Question: I have imported in MySQL Workbench some tables as .csv files which were exported from Microsoft Access, and then i have set some relations. When I try to Synchronize Model I get this strange error:
Error 1826: Duplicate foreign key constraint name 'idMarca'.
I say strange because I don't have any kind of explanation to this, as there isn't any duplicated foreign key name in the diagram (actually idMarca in "Productos" is not duplicated because in table "Ingresos" its name starts with capital letter).

Thanks in advance if someone could help me.
I tried searching for the duplicate foreign key, but haven't found it.
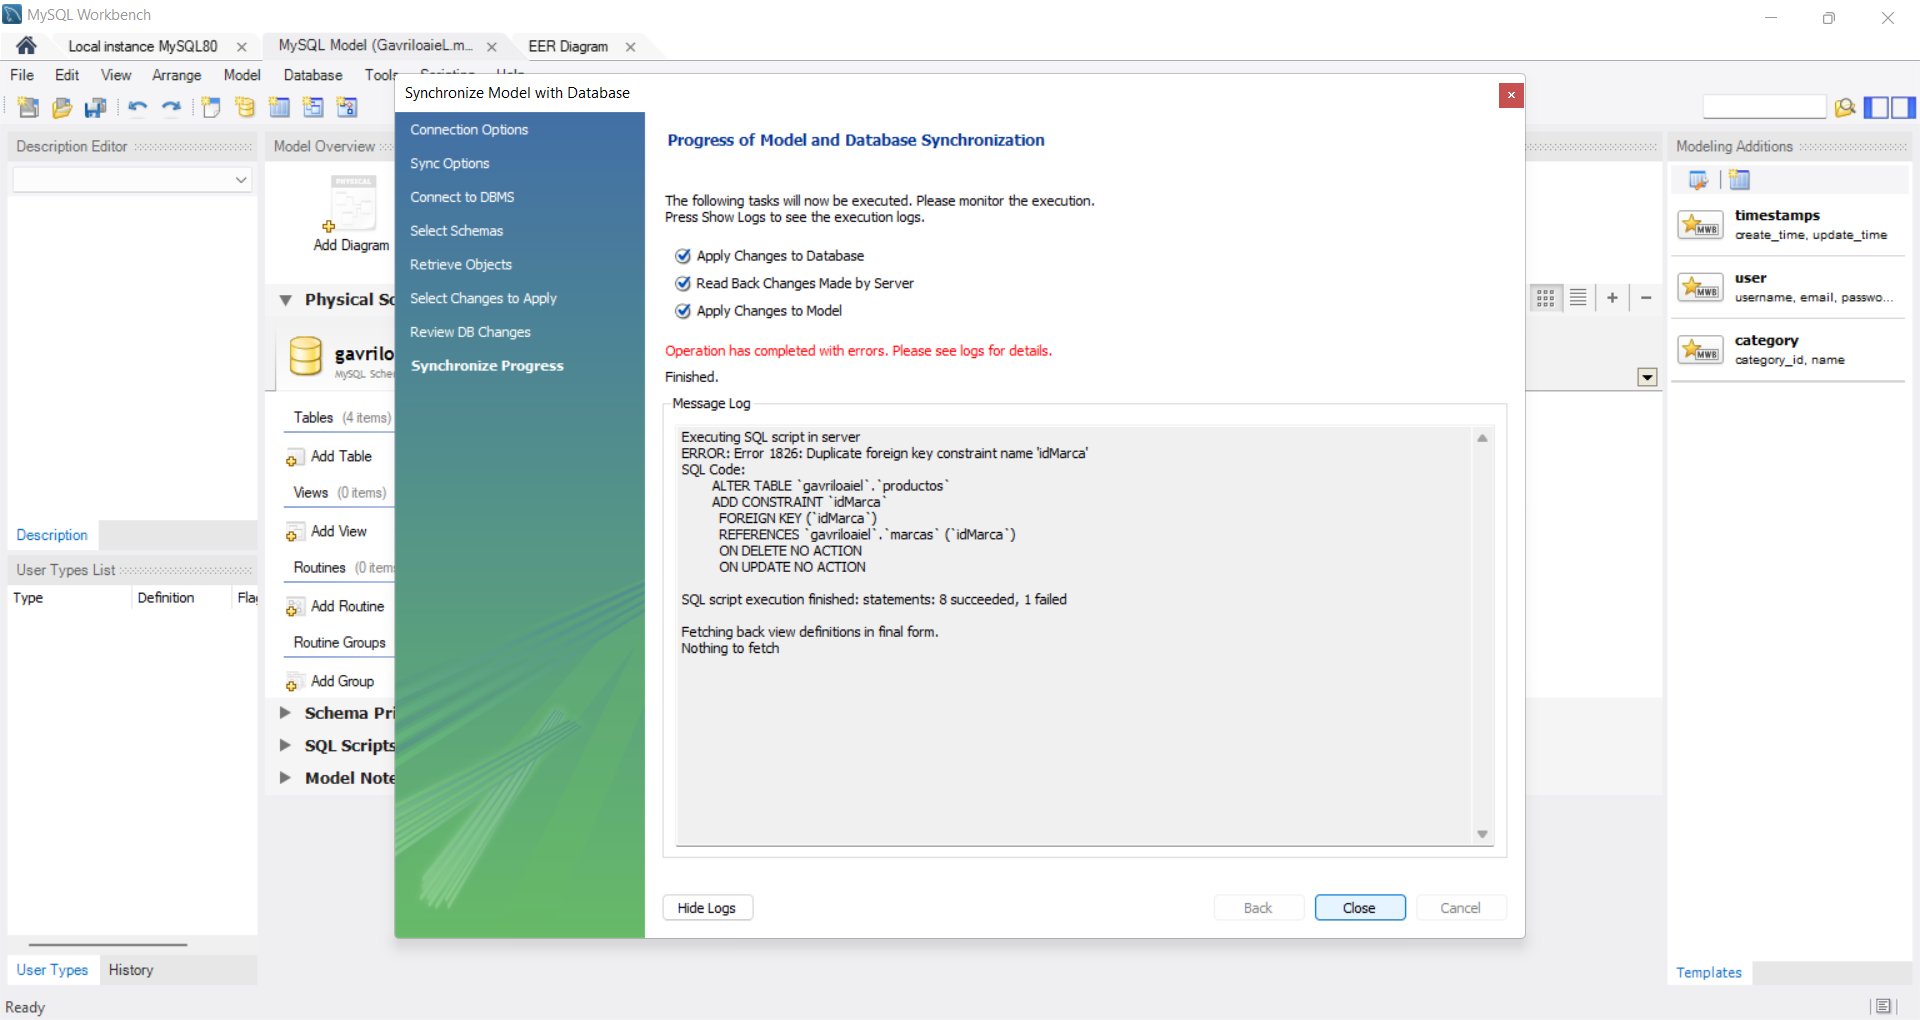
Answer: Normally I'd assume this is the fault of Microsoft Access, since Access frequently fails to conform to standard SQL. But this time it's the fault of MySQL.
This is a bug in MySQL: <URL>
Constraint names are supposed to be case-sensitive, per <URL>:
> Object names may be considered duplicates if their uppercase forms are equal according to a binary collation.
In other words, some object names are case-.
> That is true for names of cursors, conditions, procedures, functions, savepoints, stored routine parameters, stored program local variables, and plugins. It is not true for names of columns, databases, partitions, statements prepared with PREPARE, tables, triggers, users, and user-defined variables.
That says that constraint names are one of the object types whose names are supposed to case-sensitive.
But that documentation is incorrect. Currently MySQL treats constraint names as case-insensitive. So constraints named 'idMarca' and 'IdMarca' conflict.
We can demo this:
'''
mysql> create table parent (id int primary key);
Query OK, 0 rows affected (0.01 sec)
mysql> create table child1 (parent int, constraint con foreign key (parent) references parent(id));
Query OK, 0 rows affected (0.01 sec)
mysql> create table child2 (parent int, constraint Con foreign key (parent) references parent(id));
ERROR 1826 (HY000): Duplicate foreign key constraint name 'Con'
'''
That's the error message in MySQL 8.0. The names 'con' and 'Con' should be treated as distinct, but they aren't.
In older versions of MySQL, the error message wasn't clear, something like "1050: Table './test/child2' already exists".
How to fix this? You'll have to create your foreign key constraints manually.
This bug was reported in 2014, and hasn't been fixed, so I wouldn't get your hopes up that it will be fixed soon. You may click the "Affects Me" button in the bug tracker to vote for it to get some attention, but don't count on it. Just fix the constraint names in your project.